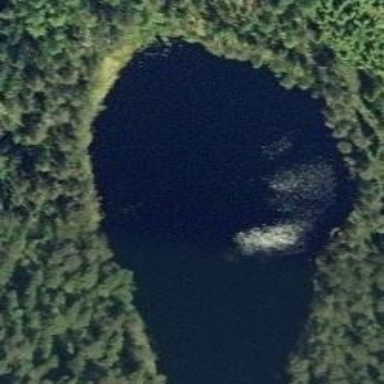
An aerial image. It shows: Lake with natural water.